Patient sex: M
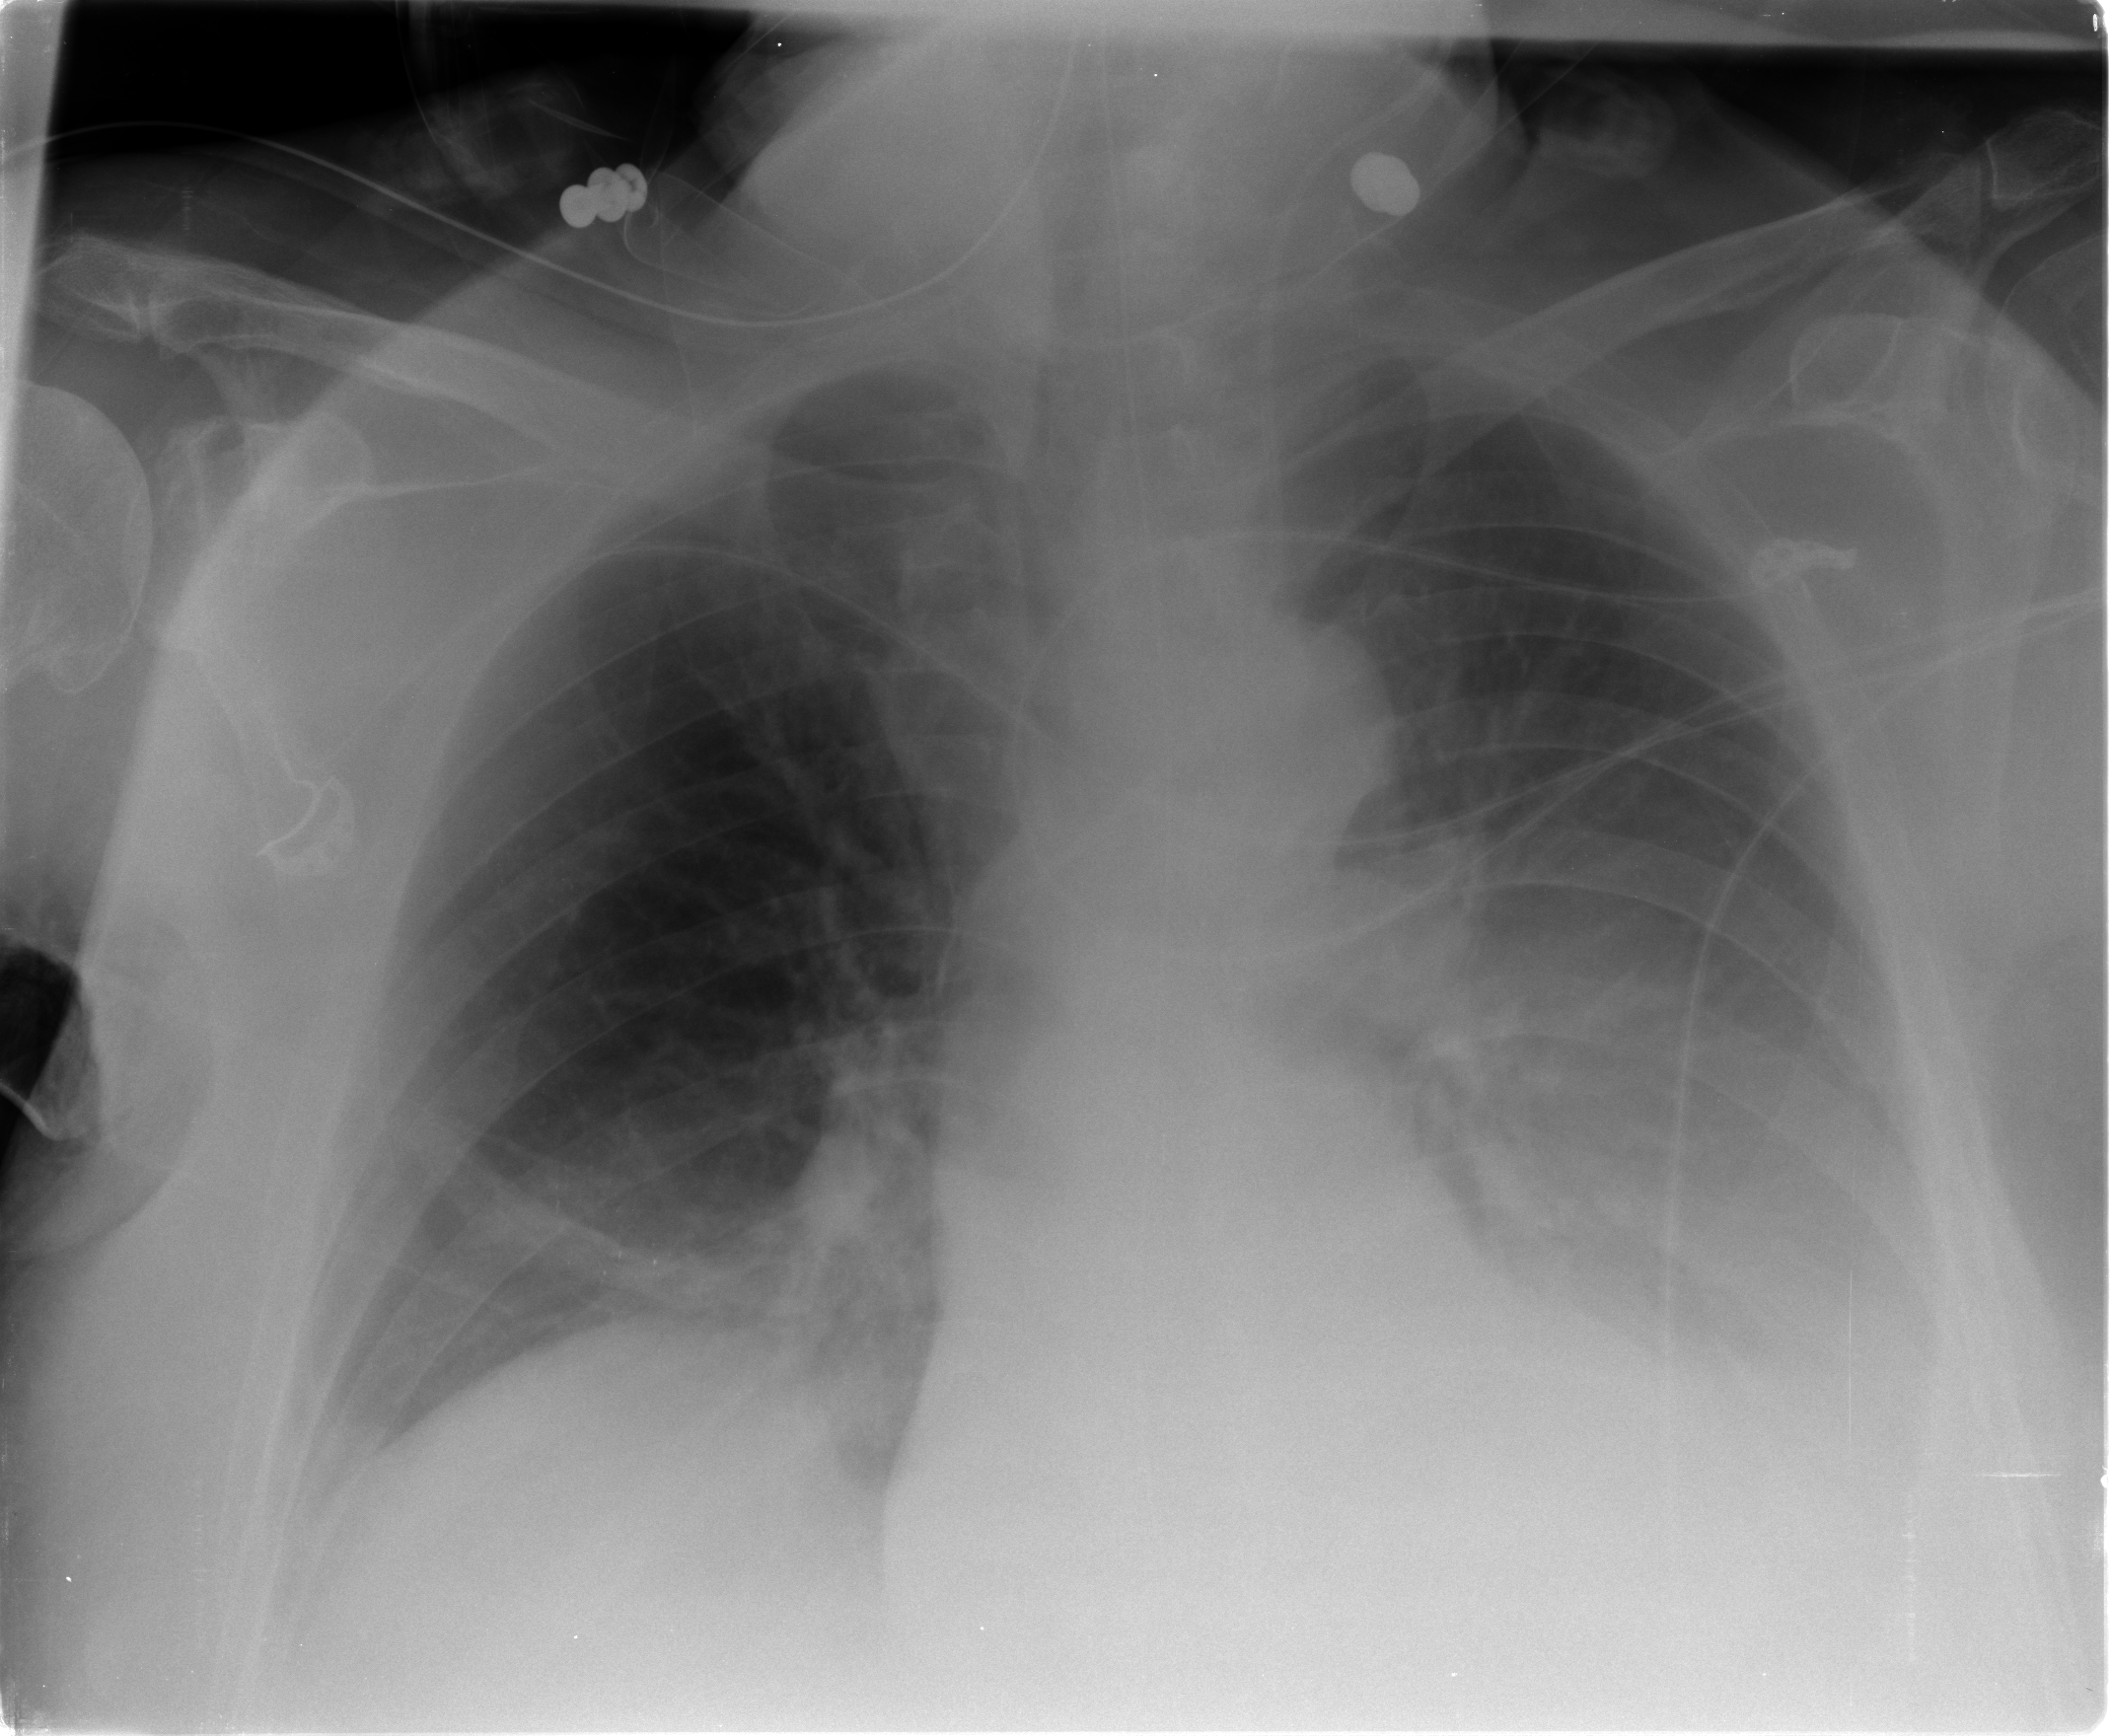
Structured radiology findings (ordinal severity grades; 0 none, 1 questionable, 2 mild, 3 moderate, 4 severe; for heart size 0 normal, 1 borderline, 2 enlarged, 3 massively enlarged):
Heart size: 2
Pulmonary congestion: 2
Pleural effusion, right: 2
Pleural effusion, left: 2
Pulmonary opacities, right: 0
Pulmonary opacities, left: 0
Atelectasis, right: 2
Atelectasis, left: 2